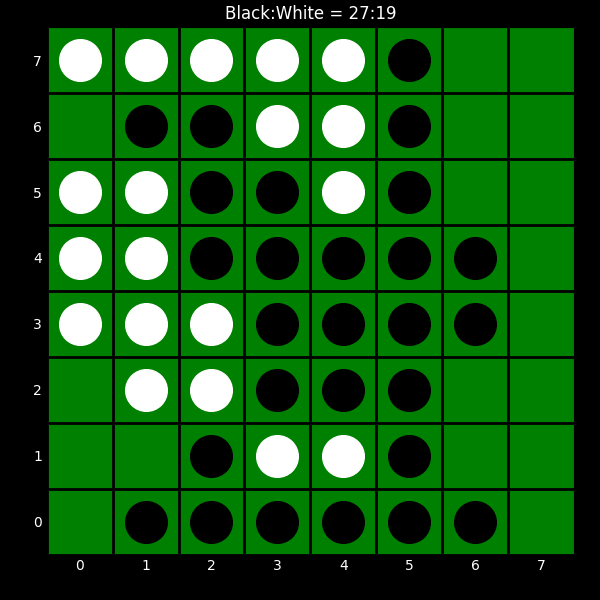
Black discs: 27
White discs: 19